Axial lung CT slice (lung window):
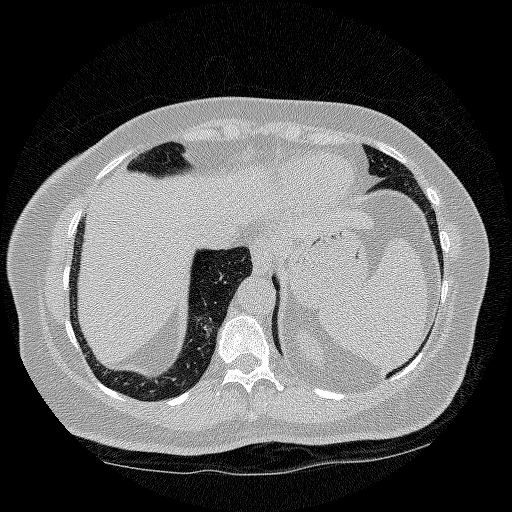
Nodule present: no